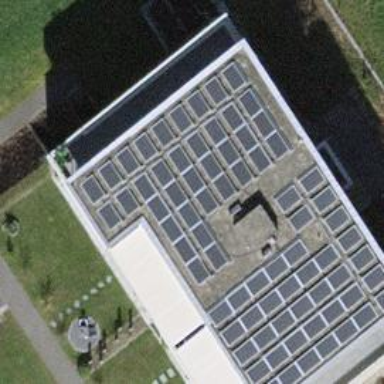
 consisting of solar photovoltaic panels."